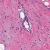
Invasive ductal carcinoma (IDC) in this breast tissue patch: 0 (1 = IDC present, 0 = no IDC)